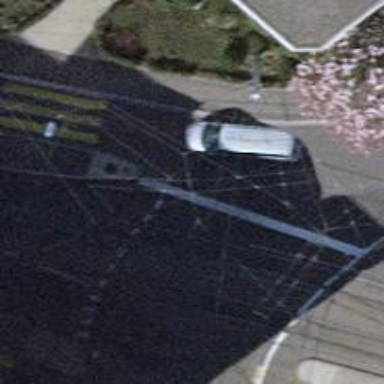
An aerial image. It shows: Secondary road with asphalt surface and trolley wire.